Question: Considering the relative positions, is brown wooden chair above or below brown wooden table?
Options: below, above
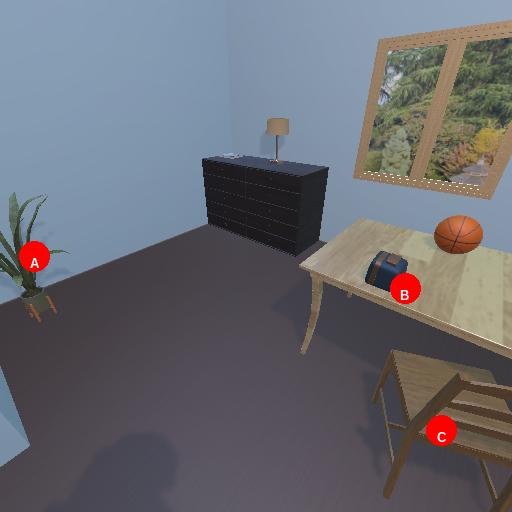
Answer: below